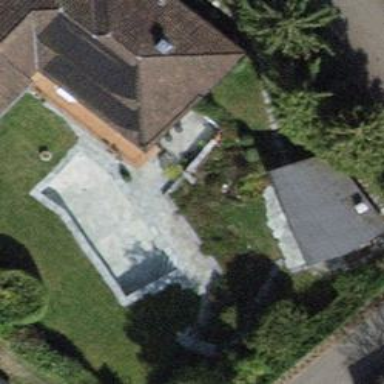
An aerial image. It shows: Swimming pool located in leisure land.